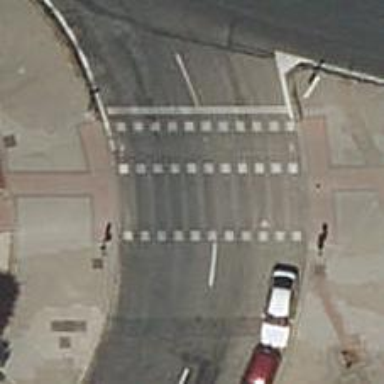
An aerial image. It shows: Zebra crossing with traffic signals. The crossing is marked by traffic lights.